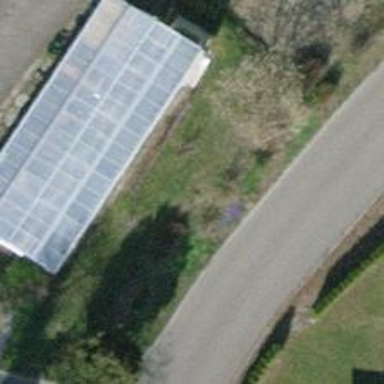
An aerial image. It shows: Greenhouse.